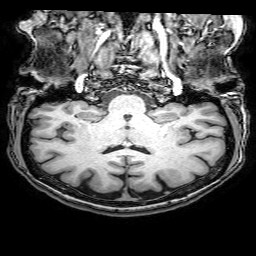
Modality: T1w
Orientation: sagittal
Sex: female
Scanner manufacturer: philips
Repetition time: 0.008133 s
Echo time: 0.00372 s